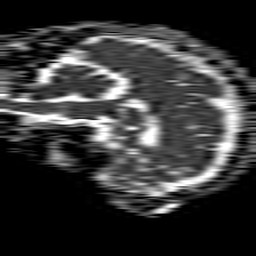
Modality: ADC
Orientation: sagittal
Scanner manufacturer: philips
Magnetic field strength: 1.5 T
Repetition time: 4.6 s
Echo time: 0.08631 s